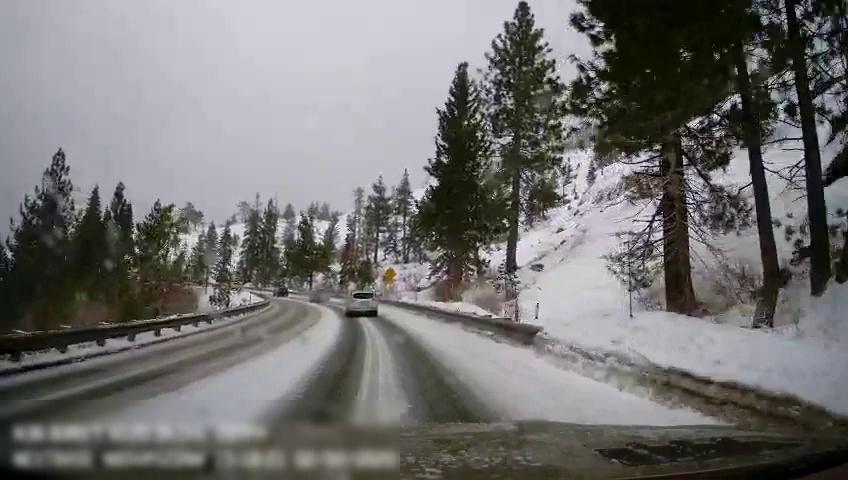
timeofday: Day
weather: Snowy
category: Drivable Space
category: Vehicles | Car
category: Vehicles | Car
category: Vehicles | Car
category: Vehicles | Car
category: Traffic | Signs
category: Traffic | Signs